Interaction volume radius: 5 \u00c5
Interaction volume height: 45 \u00c5
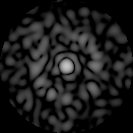
Disorder parameter: 0.8012